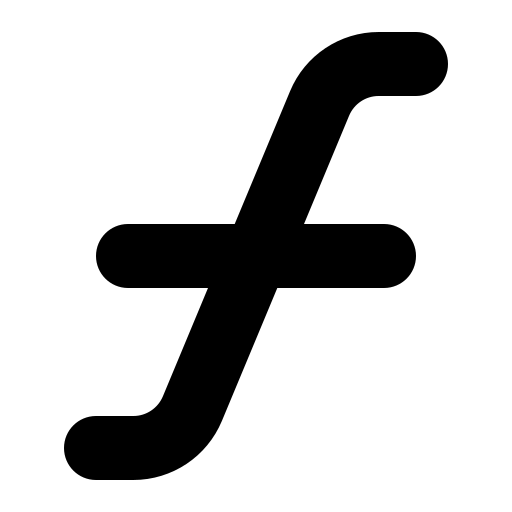
Tags: icon, FontAwesome, fa-icon, solid, florin, sign